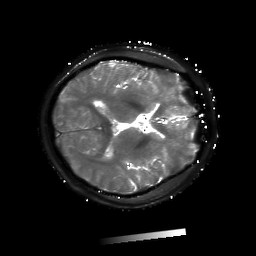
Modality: T2starmap
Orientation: axial
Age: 30
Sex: male
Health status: ill